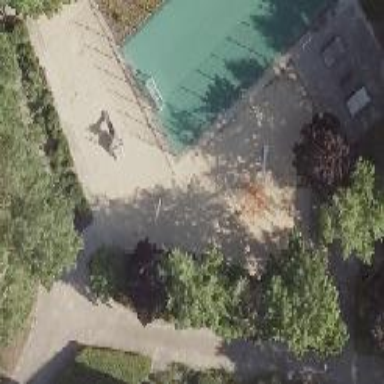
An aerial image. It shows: Playground featuring climbing frame designed in spiderweb theme.